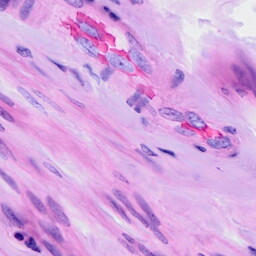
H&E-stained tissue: Ovarian